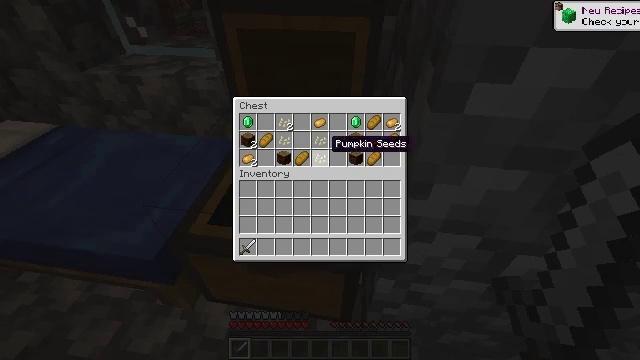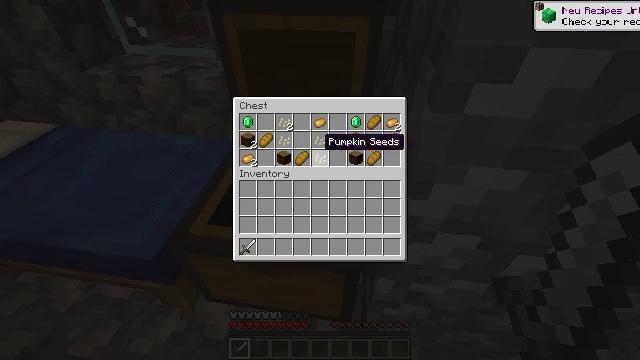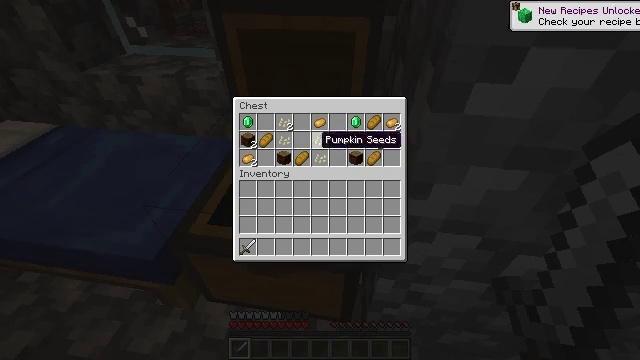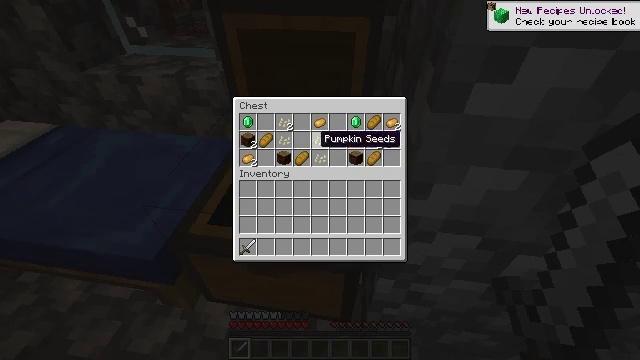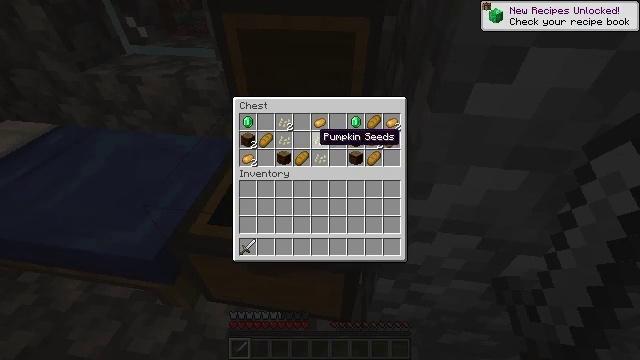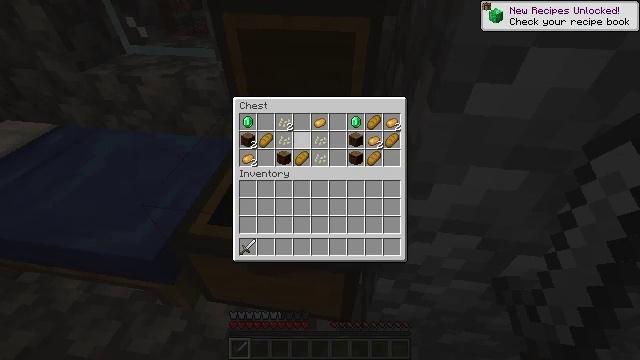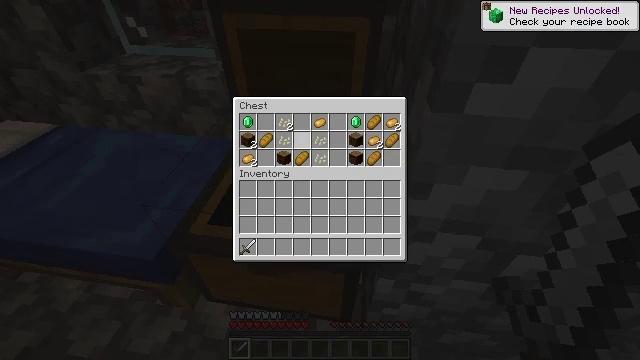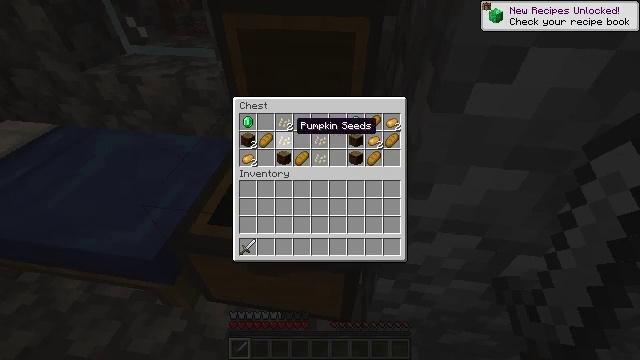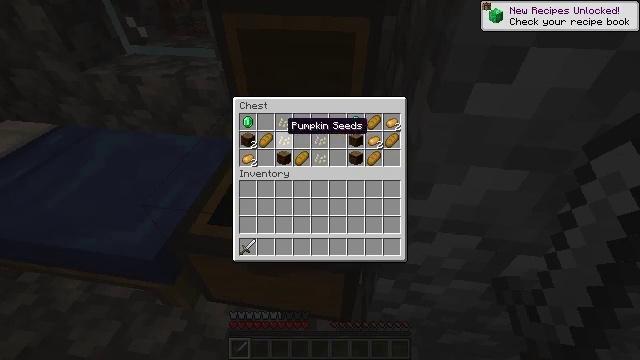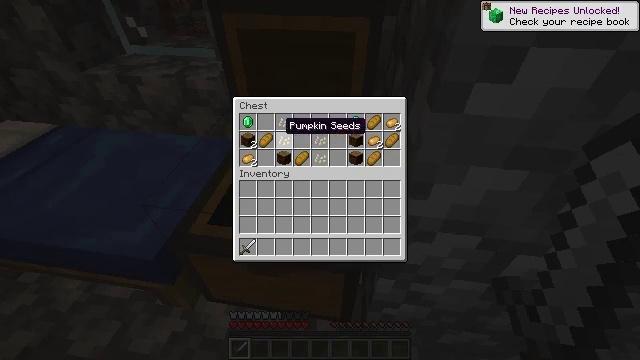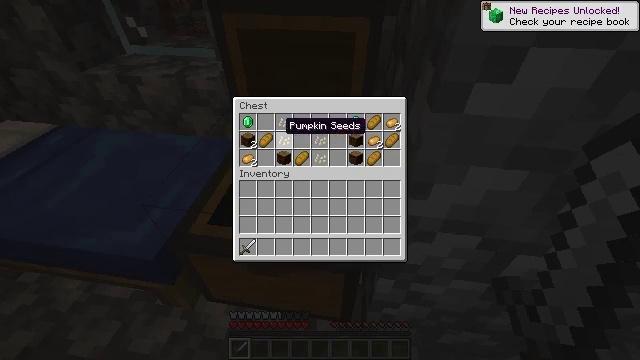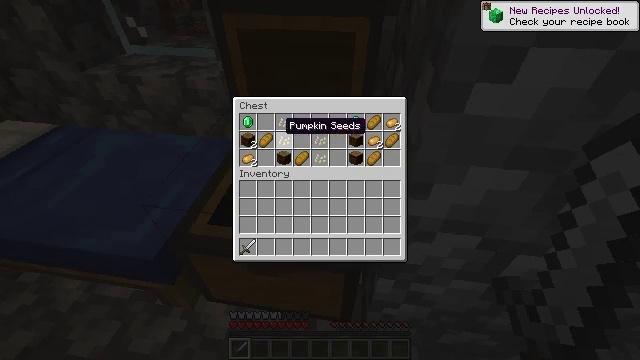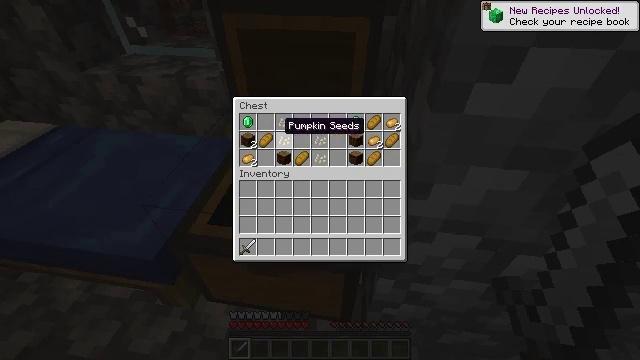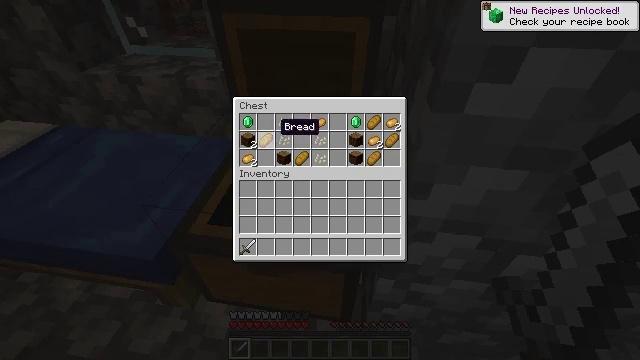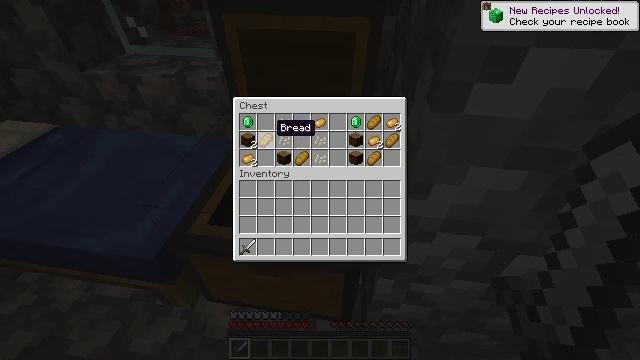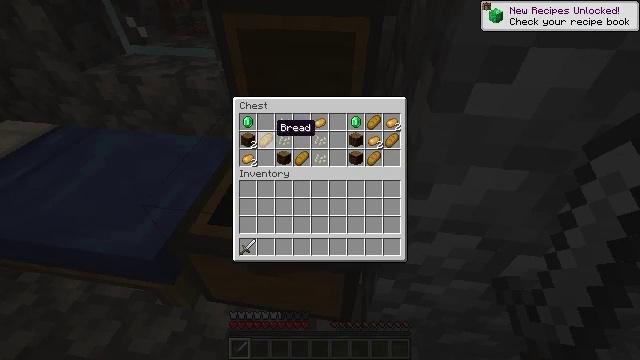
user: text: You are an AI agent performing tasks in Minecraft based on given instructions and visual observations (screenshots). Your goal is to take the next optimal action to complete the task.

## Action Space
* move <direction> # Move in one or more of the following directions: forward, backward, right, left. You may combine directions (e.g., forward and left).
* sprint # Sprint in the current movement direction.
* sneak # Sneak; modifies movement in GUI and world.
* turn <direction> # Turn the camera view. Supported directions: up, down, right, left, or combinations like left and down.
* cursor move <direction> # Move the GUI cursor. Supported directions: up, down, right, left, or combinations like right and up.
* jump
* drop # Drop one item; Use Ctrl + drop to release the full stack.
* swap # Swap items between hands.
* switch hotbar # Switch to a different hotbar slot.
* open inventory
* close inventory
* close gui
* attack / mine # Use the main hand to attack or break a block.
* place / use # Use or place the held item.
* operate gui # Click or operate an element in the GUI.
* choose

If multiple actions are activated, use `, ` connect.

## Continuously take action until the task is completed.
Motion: motion action
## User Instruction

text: Gather spruce leaves to collect foliage.
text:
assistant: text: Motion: sneak
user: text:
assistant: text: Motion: sneak
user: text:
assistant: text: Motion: sneak
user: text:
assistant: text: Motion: no_op
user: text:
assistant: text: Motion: no_op
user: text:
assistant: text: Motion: no_op
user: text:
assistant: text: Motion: cursor move left
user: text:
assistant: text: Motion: cursor move left
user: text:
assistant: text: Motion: no_op
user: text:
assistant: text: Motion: no_op
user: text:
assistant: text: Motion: no_op
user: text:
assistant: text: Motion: no_op
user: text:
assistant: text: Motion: no_op
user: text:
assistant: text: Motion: no_op
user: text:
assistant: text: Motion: no_op
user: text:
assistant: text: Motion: operate gui
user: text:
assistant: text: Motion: no_op
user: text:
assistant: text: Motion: no_op
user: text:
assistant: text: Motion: operate gui
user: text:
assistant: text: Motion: no_op
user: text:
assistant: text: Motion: no_op
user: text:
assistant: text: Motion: operate gui
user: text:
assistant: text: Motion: no_op
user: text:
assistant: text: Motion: no_op
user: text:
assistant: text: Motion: no_op
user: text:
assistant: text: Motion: no_op
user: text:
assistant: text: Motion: no_op
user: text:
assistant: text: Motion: no_op
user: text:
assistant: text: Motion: no_op
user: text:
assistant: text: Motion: no_op